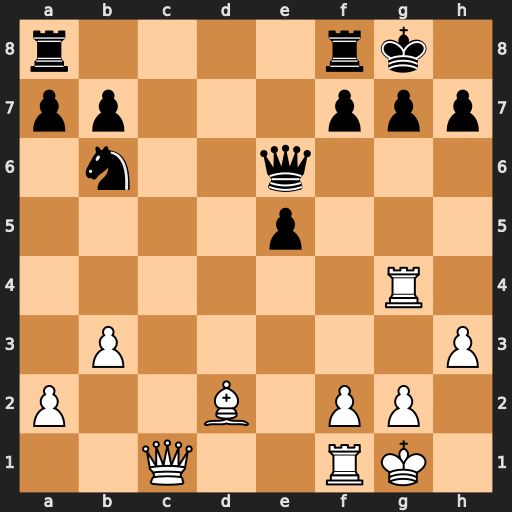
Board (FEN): r4rk1/pp3ppp/1n2q3/4p3/6R1/1P5P/P2B1PP1/2Q2RK1
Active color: w
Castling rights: -
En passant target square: -
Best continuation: Bh6